Field crop: tomato
Growth stage: 1
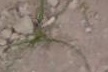
Species: cyperus